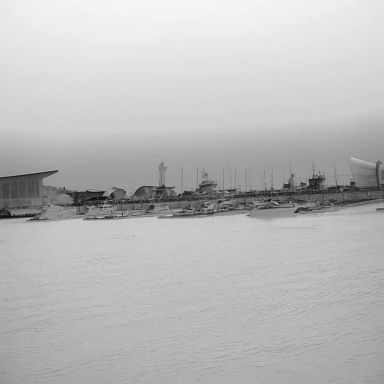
There are five canoes in the infrared image.